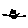
Label: cat